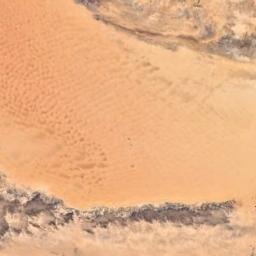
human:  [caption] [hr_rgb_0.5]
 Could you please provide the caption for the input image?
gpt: The light yellow desert with wavy stripes covers the brown bare land .

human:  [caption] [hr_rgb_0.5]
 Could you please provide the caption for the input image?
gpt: The desert has yellow sand, Some small dunes and mountains .

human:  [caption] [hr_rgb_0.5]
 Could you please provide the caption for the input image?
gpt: Nothing else can be seen in this desert .

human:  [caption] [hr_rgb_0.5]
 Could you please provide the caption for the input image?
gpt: There are yellow desert with lines of green plants .

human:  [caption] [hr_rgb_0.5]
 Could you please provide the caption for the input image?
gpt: A desert covered with sand and some bare land .